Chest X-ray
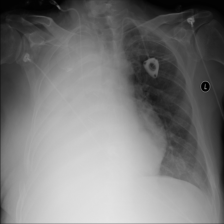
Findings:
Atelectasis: negative
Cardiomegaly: negative
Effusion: negative
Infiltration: positive
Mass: negative
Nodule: negative
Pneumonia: negative
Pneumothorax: negative
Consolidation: negative
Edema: negative
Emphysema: negative
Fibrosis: negative
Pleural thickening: negative
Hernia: negative